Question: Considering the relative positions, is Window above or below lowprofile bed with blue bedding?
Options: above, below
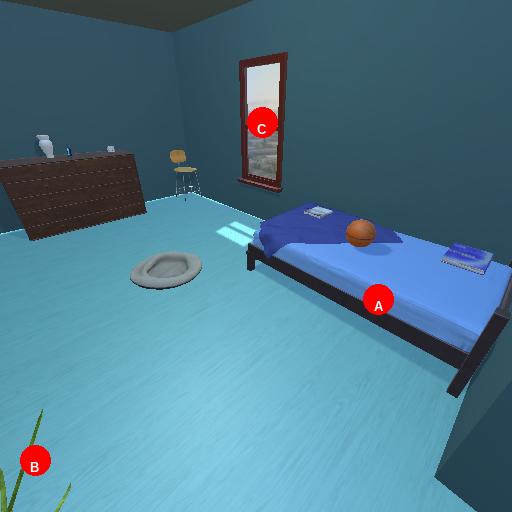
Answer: above